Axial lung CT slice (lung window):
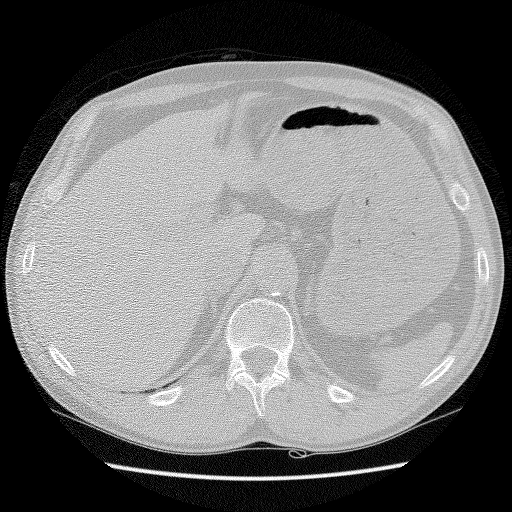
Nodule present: no